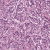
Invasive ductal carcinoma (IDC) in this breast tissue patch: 1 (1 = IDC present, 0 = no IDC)